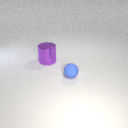
small blue rubber sphere to the right of large purple metal cylinder